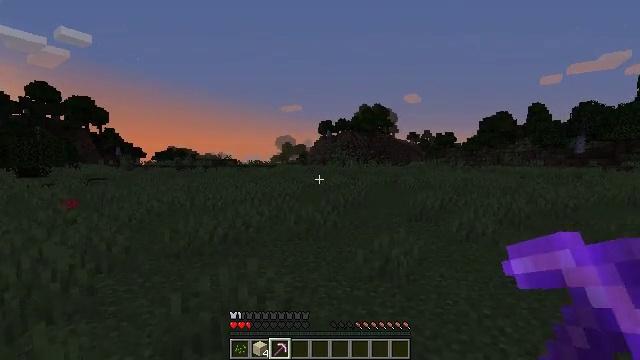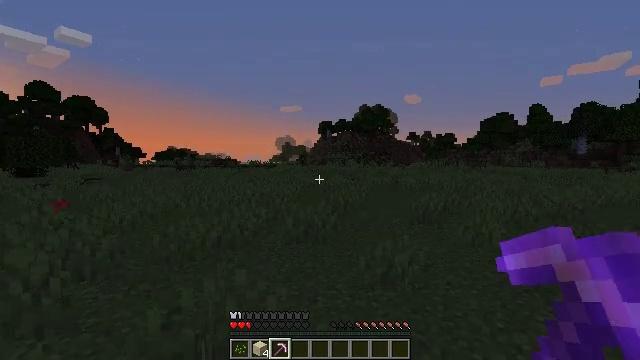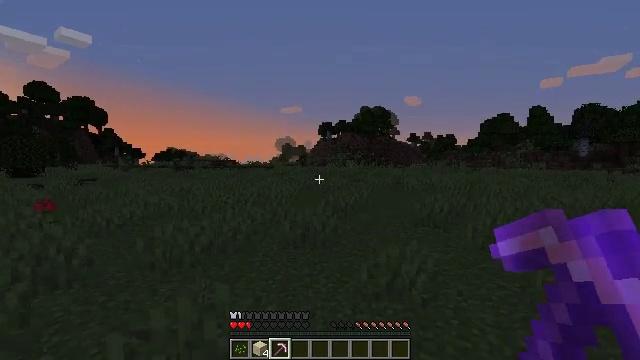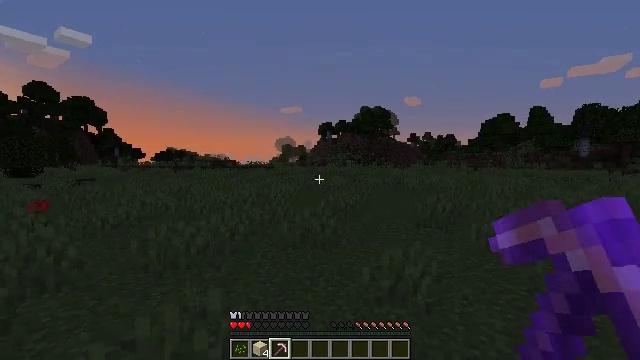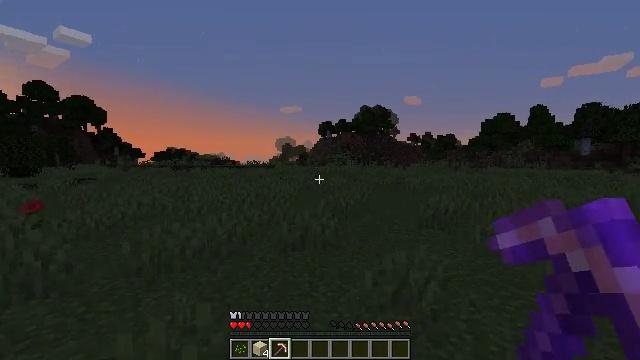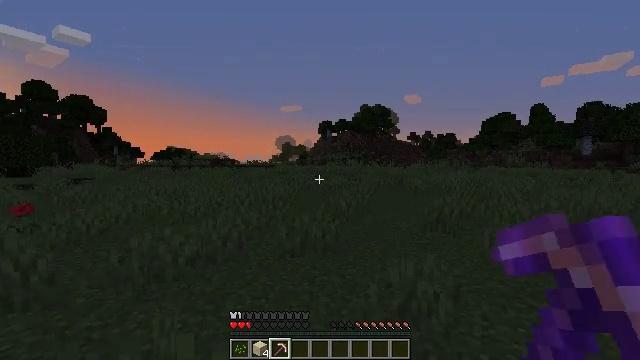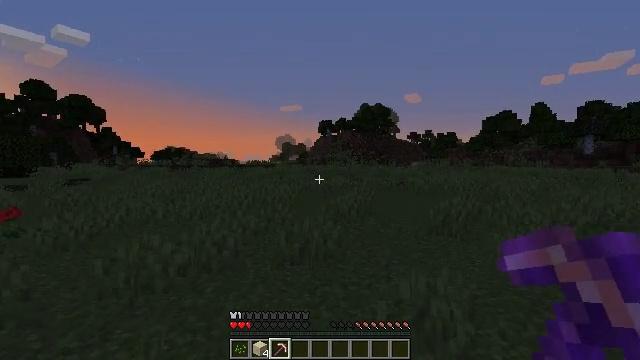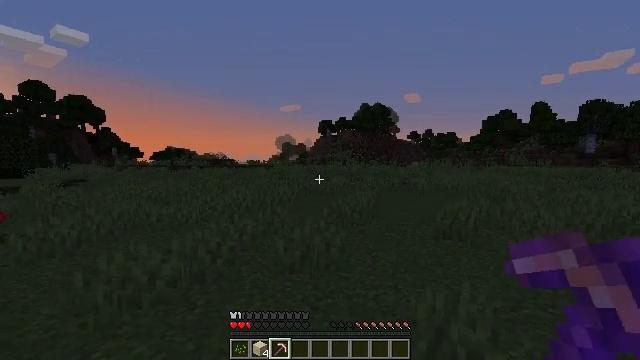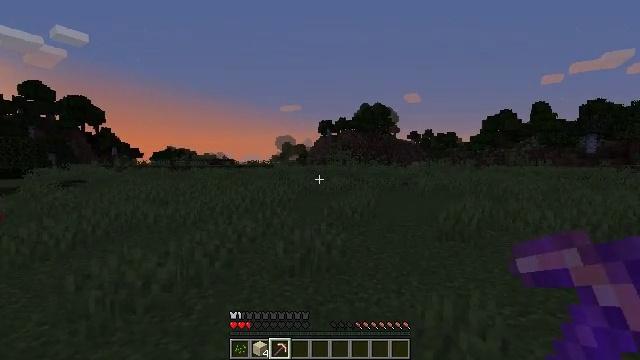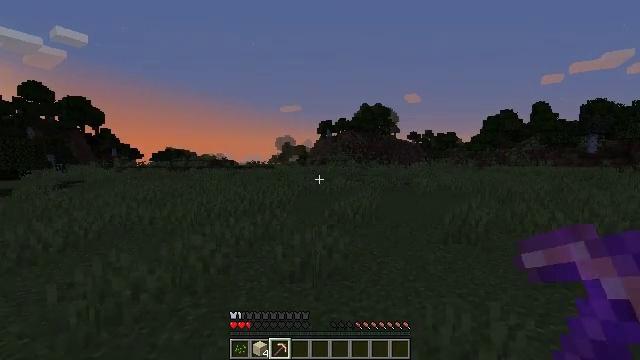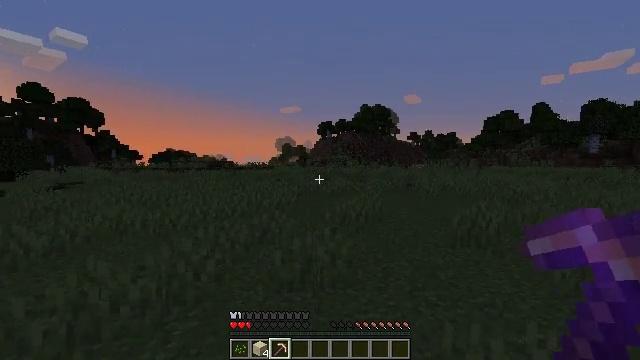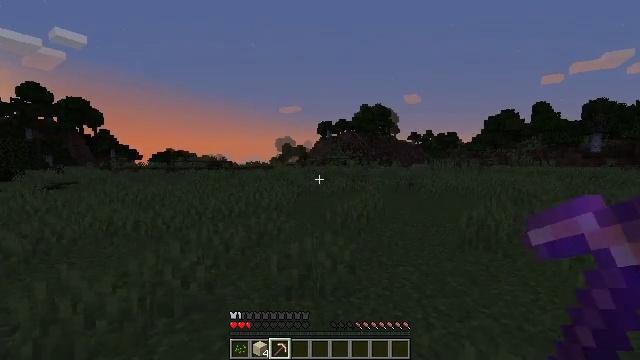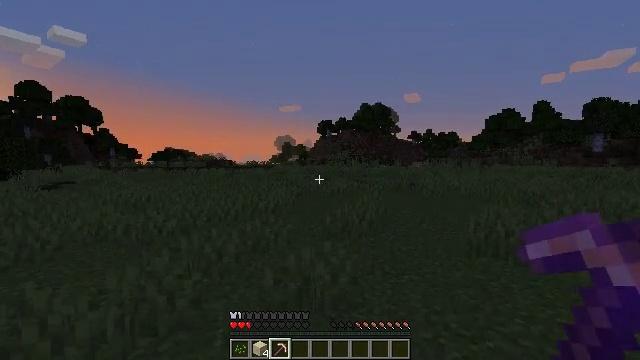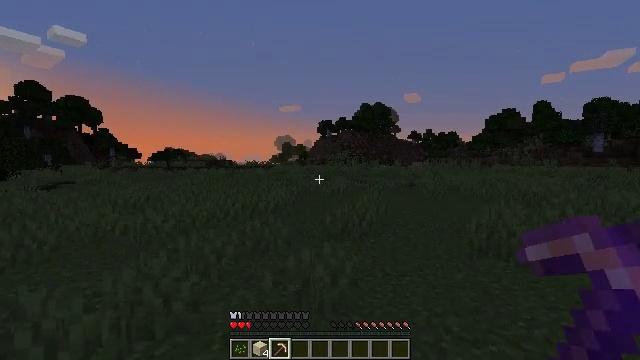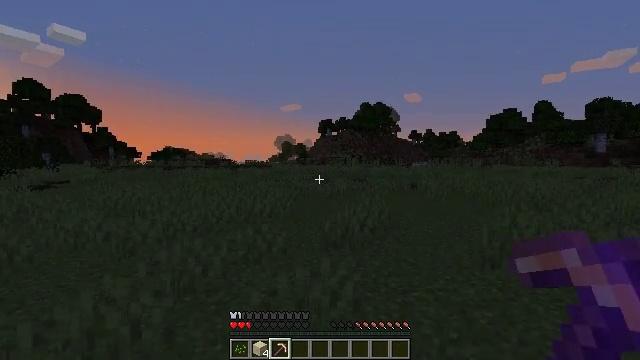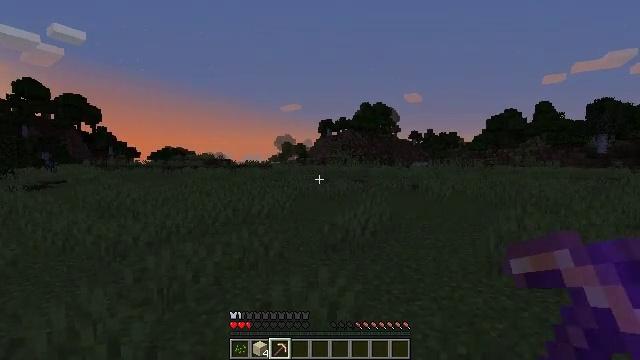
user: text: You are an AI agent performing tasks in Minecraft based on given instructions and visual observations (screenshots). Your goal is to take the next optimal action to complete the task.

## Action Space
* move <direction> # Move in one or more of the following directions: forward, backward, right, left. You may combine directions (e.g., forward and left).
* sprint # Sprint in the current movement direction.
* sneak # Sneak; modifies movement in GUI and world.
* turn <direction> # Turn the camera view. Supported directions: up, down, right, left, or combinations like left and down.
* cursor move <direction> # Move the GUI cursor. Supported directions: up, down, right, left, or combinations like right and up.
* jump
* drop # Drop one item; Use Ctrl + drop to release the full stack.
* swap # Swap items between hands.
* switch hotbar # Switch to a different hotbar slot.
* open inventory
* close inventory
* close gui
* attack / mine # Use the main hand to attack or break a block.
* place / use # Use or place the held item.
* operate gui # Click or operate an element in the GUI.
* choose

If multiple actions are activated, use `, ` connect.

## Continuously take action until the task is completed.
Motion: motion action
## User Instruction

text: Mine tall grass from the ground.
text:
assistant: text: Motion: move forward
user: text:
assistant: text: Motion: move forward
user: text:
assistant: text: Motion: move forward
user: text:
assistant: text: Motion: move forward
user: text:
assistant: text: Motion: move forward
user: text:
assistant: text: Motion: move forward
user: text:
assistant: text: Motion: move forward
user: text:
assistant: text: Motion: move forward
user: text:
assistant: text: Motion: move forward
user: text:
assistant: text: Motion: move forward
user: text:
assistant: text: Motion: move forward
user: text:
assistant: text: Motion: move forward
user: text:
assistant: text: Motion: move forward
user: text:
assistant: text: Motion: move forward
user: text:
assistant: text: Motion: move forward
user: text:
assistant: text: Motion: move forward
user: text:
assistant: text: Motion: move forward
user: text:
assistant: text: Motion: move forward
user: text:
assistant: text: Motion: move forward
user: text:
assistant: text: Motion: move forward
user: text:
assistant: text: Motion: move forward
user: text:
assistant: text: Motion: move forward
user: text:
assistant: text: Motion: move forward
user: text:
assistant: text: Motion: move forward
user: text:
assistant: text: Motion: move forward
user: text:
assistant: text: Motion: move forward
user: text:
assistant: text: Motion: move forward
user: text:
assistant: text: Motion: move forward
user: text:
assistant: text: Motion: move forward
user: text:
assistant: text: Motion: move forward